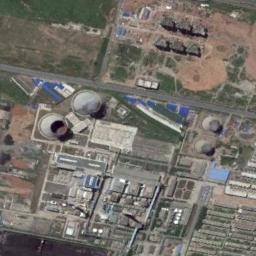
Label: thermal_power_station